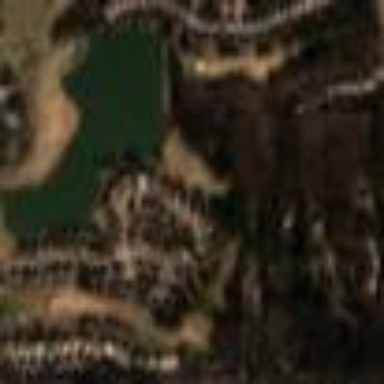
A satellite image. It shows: Golf course surrounded by greenery.